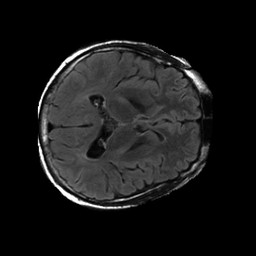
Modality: FLAIR
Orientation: axial
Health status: ill
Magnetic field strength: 3 T